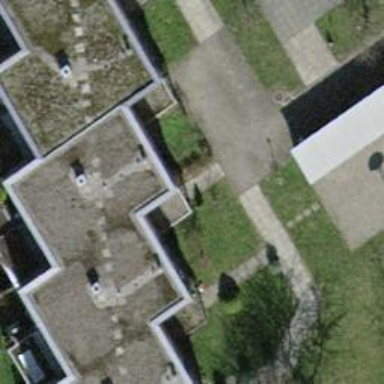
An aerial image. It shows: Flat-roofed building.